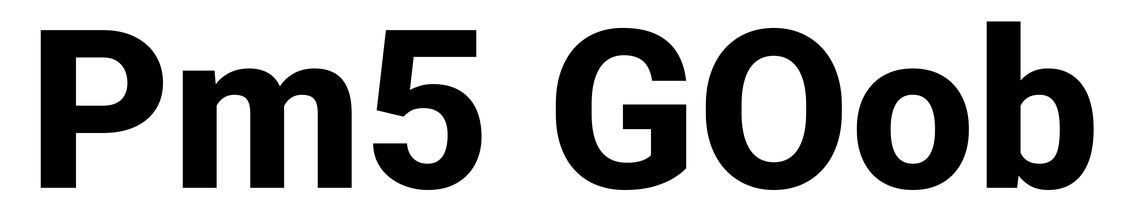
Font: Roboto_ExtraBold